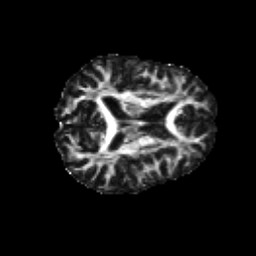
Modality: FA
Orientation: axial
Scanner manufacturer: siemens
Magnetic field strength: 3 T
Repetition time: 6.8 s
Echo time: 0.093 s